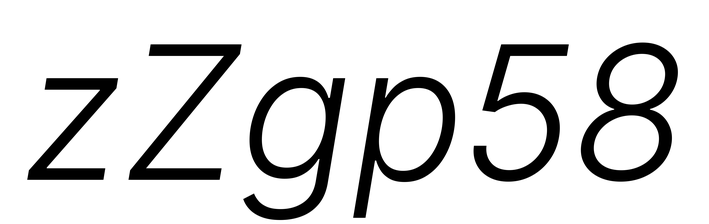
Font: Inter-Italic_Light_Italic